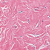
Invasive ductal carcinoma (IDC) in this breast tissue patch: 0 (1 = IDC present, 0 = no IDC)